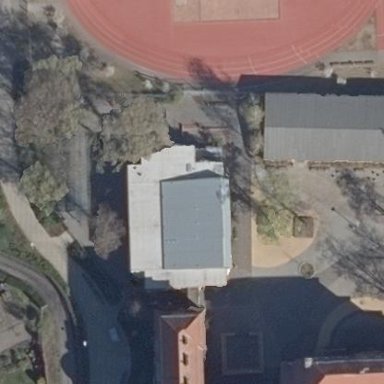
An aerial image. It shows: School building.